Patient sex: M
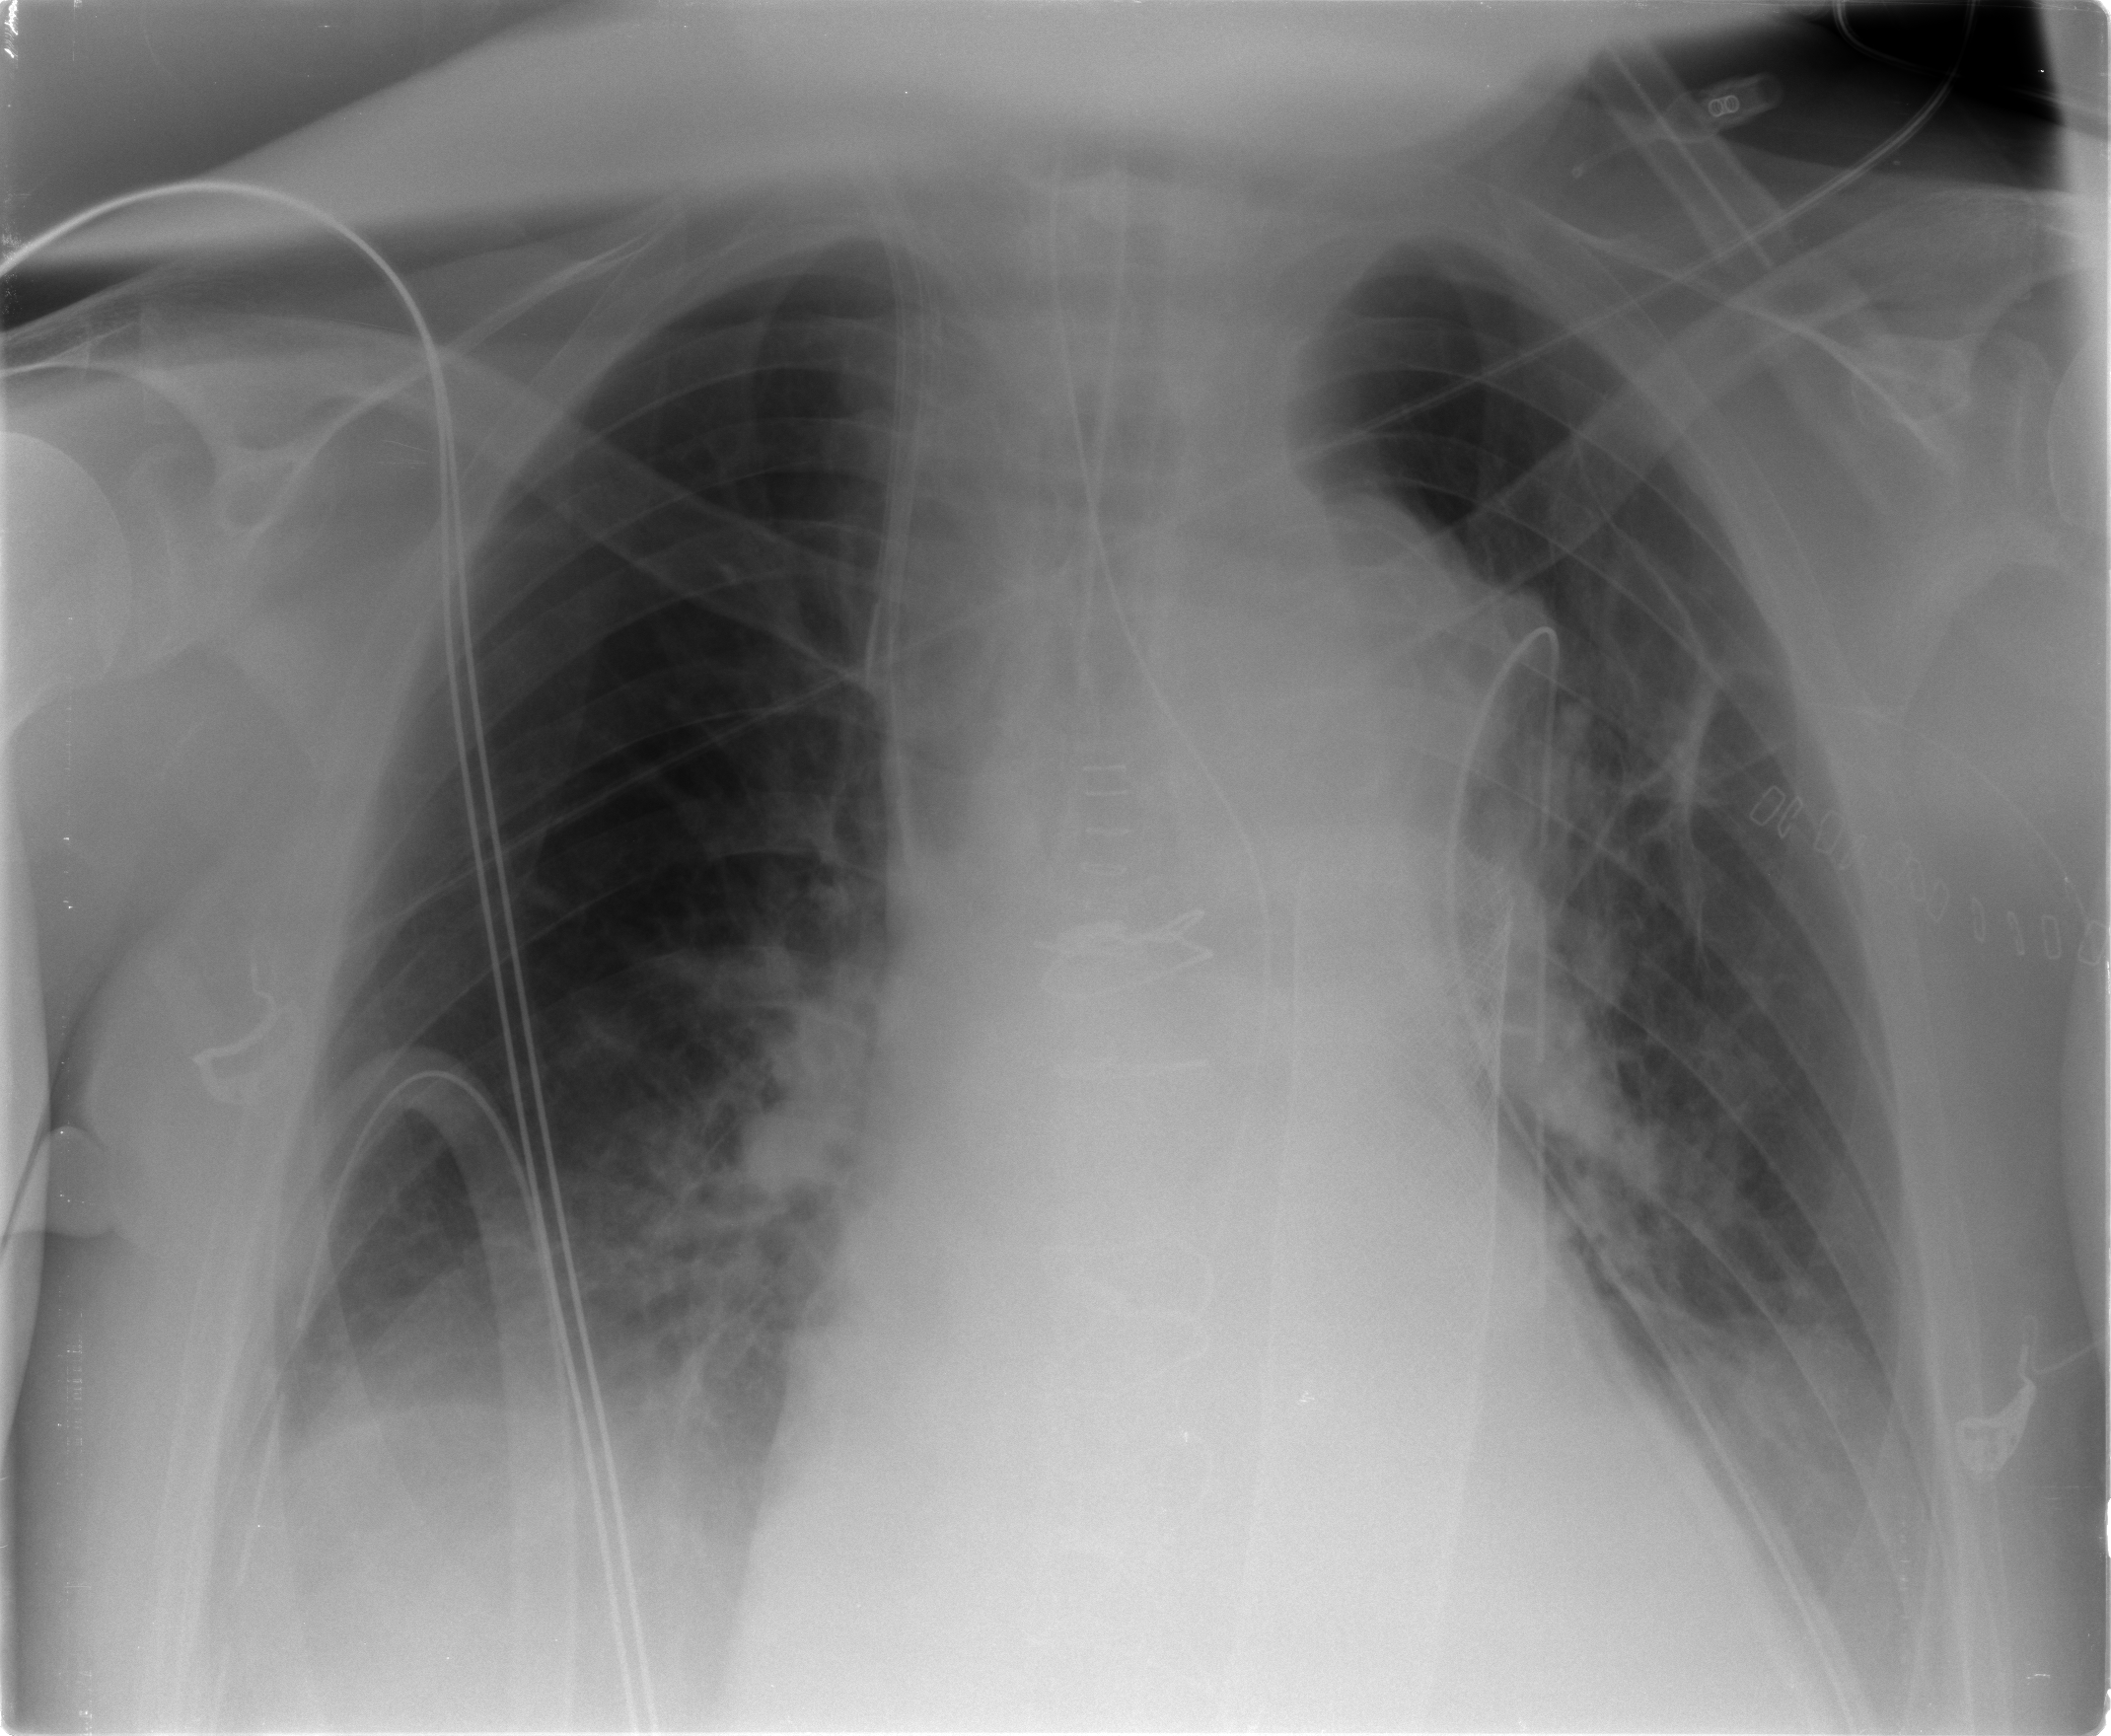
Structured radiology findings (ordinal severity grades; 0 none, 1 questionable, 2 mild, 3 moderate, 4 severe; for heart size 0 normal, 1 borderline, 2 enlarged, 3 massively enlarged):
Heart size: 2
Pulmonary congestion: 0
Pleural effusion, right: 2
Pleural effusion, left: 2
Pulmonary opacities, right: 0
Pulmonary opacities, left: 0
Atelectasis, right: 2
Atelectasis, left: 2